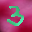
Label: 3